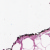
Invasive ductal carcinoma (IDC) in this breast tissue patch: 0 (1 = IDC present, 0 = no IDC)